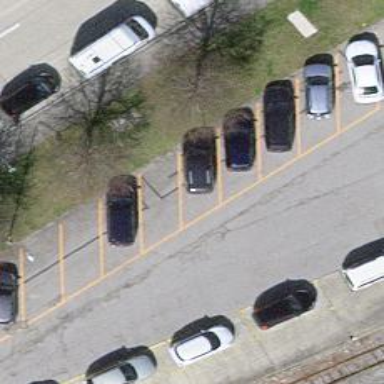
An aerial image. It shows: Parking lane with park and ride facilities available.